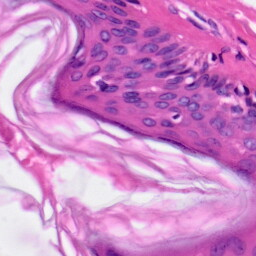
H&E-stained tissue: Skin